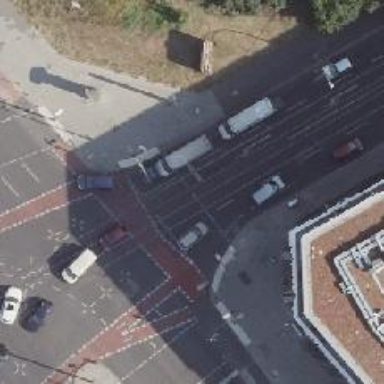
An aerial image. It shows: Asphalt tertiary road with designated cycle lanes on both sides.